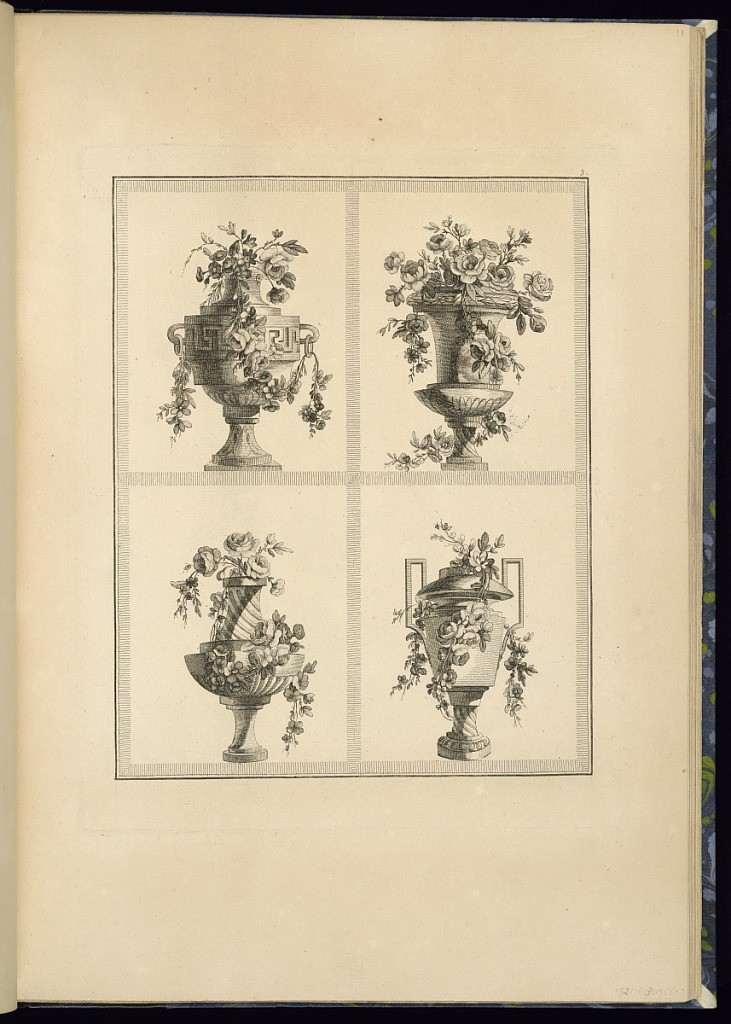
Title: Four Vase Designs with Flowers
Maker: Pierre Ranson, French, 1736–1786
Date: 1778
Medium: Etching on laid paper
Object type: Print
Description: Four designs for vases with flowers and festoons of flowers decorated with neoclassical motifs and shapes including a meandering or ‘Greek' key motif, gadrooning, fluting, laurel leaf molding, and scrolling acanthus leaves (rinceaux). The plate is numbered.